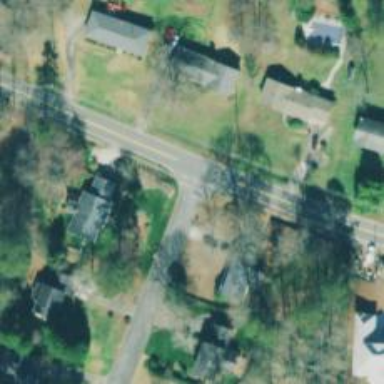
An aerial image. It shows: Road with stop sign.